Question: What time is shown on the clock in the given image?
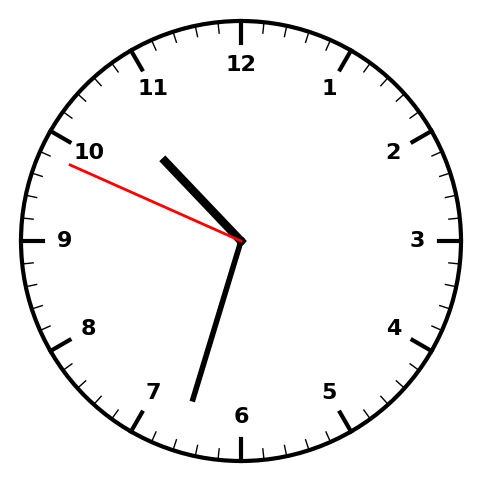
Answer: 10:32:49